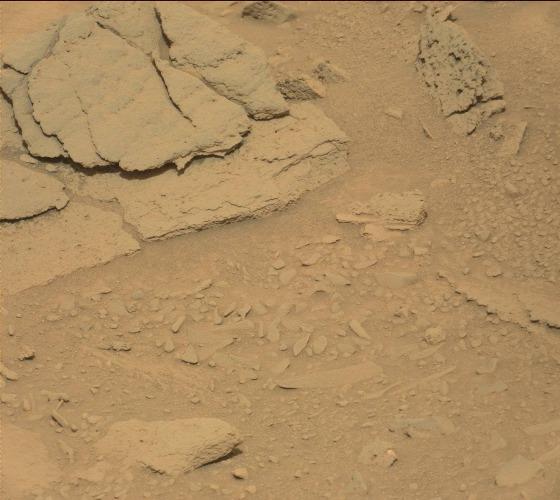
Terrain classes present: Bedrock, Gravel / Sand / Soil, Rock, Shadow